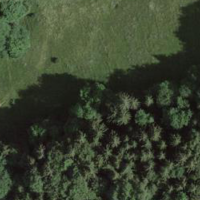
EUNIS habitat code: 44
Species observed at this site:
Cardamine heptaphylla